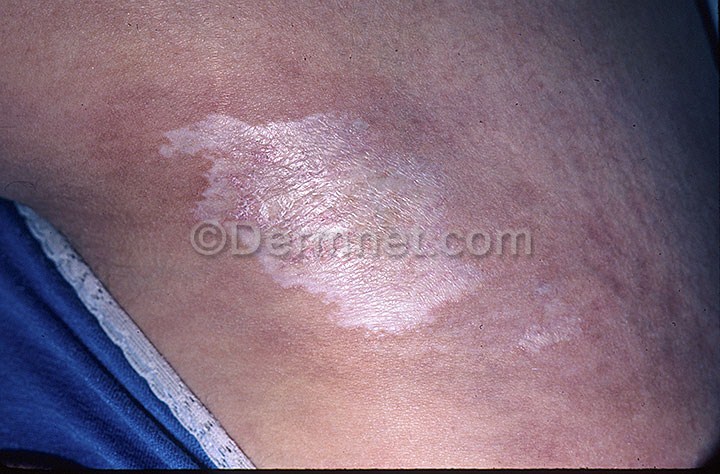
Disease: Psoriasis pictures Lichen Planus and related diseases